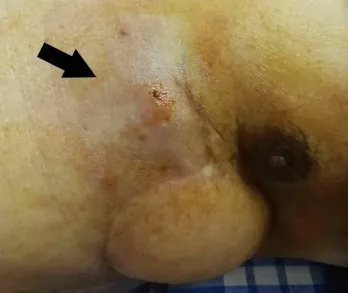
(A) During the first apitherapy session, the patient was stung by only one bee and observed in a ward for 2 h (black arrow).
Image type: medical_photograph (skin_photograph)